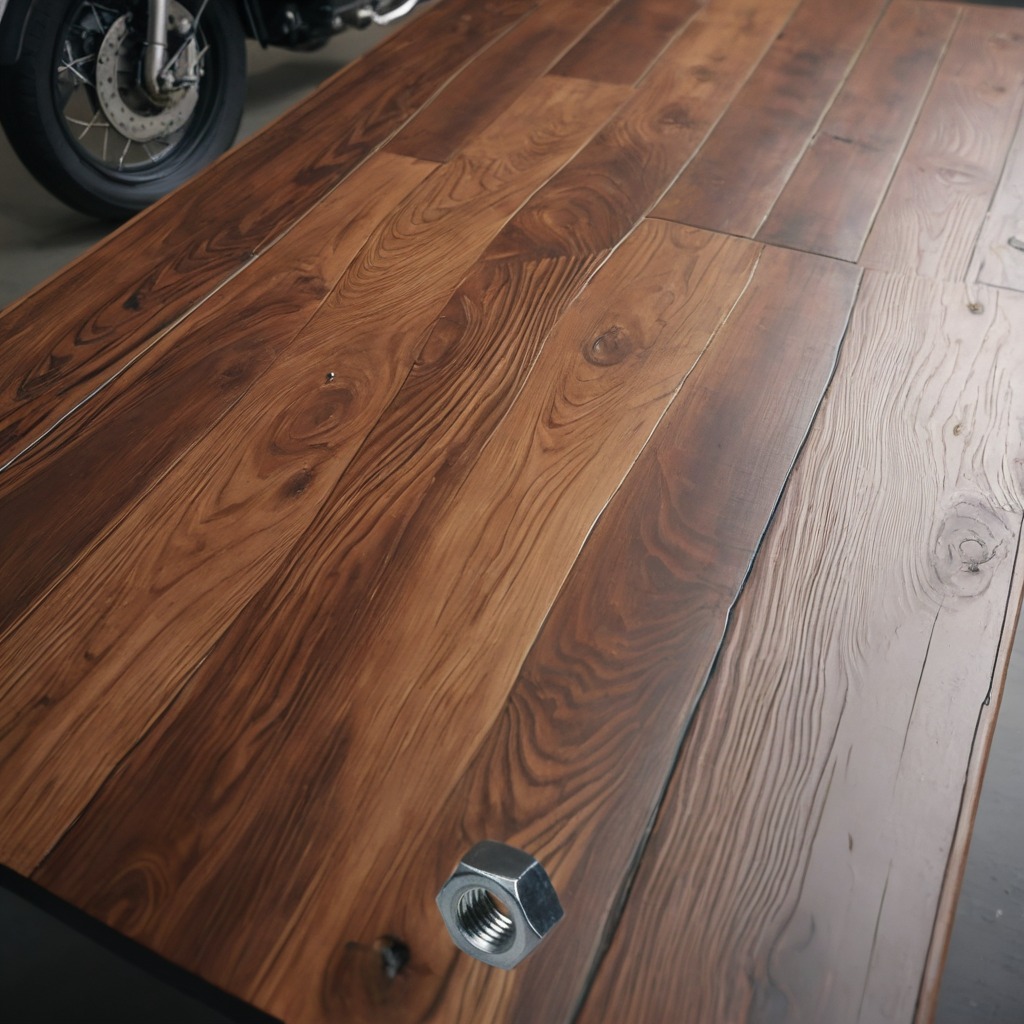
A metal nut is lying on an oil-spilled wooden table in a vintage motorcycle garage.